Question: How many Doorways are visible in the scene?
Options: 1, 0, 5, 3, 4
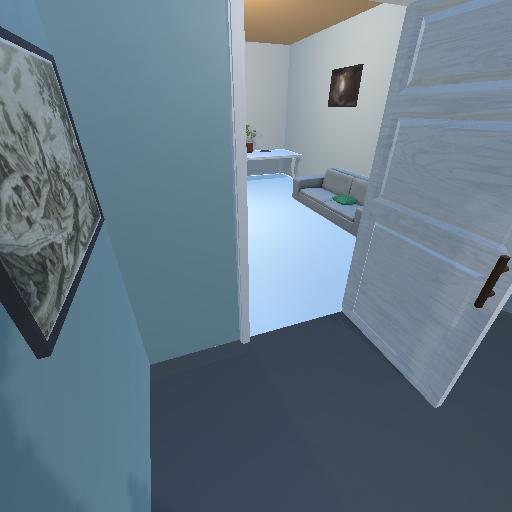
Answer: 1